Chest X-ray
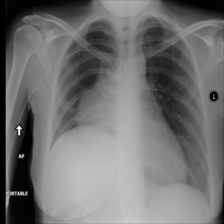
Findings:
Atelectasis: negative
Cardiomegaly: negative
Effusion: negative
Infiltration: negative
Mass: positive
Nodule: negative
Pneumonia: negative
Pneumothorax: negative
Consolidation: negative
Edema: negative
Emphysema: negative
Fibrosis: negative
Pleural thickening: negative
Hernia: negative